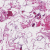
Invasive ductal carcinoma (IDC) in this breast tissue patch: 0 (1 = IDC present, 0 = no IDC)